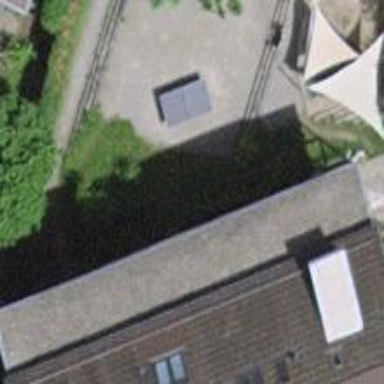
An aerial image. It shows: View of roof of building.